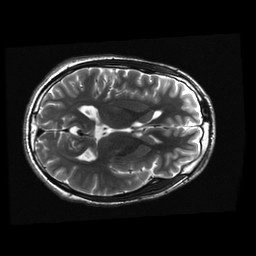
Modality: T2w
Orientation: axial
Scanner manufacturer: ge
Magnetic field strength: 3 T
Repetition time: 5 s
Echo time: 0.101 s